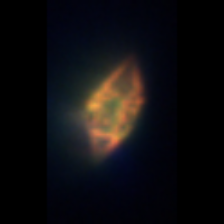
Taxon: Gyrodinium
Group: Dinoflagellates